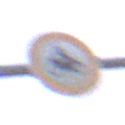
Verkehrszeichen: VerbotKraftraeder
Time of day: SunriseSunset
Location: Outdoor (Beach)
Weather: Overcast
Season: NotSpecified
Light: Natural